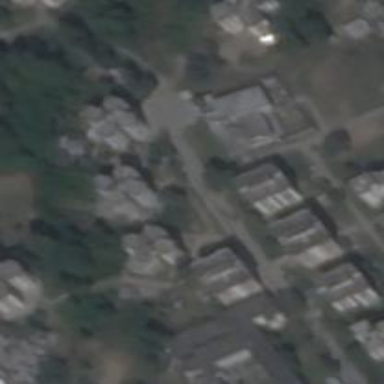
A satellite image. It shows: School.